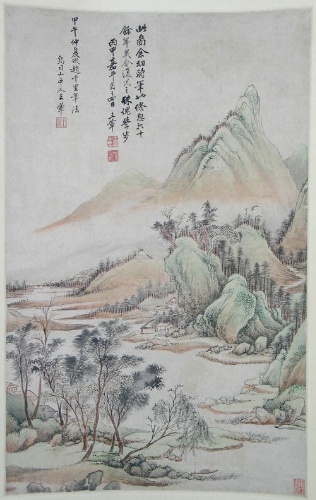
Title: 倣趙伯駒山水圖	軸|Landscape in the Style of Zhao Boju (Fang Zhao Boju shanshui)
Artist: Wang Hui
Artist bio: Chinese, 1632–1717
Date: dated 1654
Object type: Hanging scroll
Classification: Paintings
Medium: Hanging scroll; ink and color on paper
Culture: China
Period: Qing dynasty (1644–1911)
Dimensions: Image: 23 1/2 x 14 7/8 in. (59.7 x 37.8 cm)
Overall with mounting: 76 5/8 x 19 1/2 in. (194.6 x 49.5 cm)
Overall with knobs: 76 5/8 x 23 in. (194.6 x 58.4 cm)
Department: Asian Art
Credit line: Purchase, The Dillon Fund Gift, 1976
Accession year: 1976
Repository: Metropolitan Museum of Art, New York, NY
Tags: Mountains|Landscapes